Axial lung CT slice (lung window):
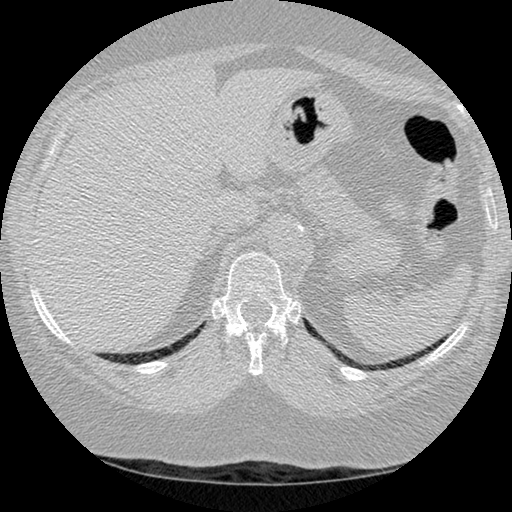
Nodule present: no